Field crop: maize
Growth stage: 2
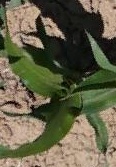
Species: maize